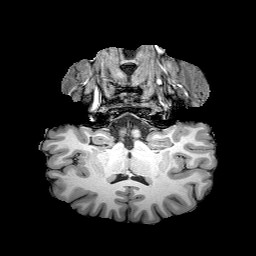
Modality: T1w
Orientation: sagittal
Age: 28
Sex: female
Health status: healthy